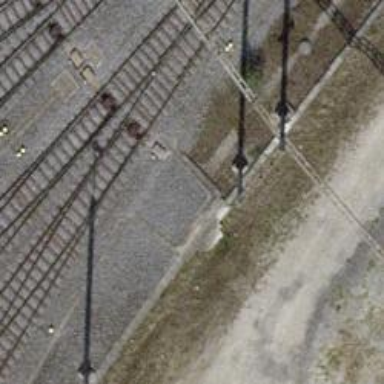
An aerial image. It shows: Railway switch.